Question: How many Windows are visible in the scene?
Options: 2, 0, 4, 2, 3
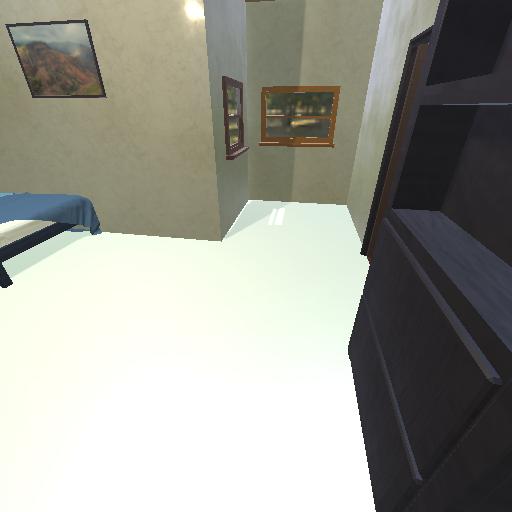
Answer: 2